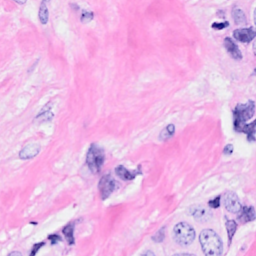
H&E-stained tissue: Breast